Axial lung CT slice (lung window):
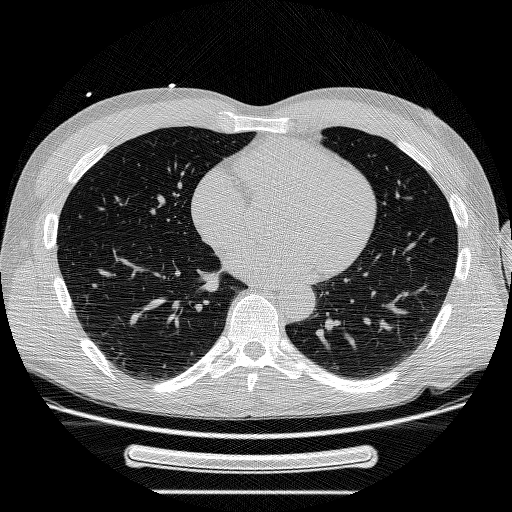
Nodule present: no